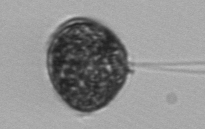
Label: Prorocentrum